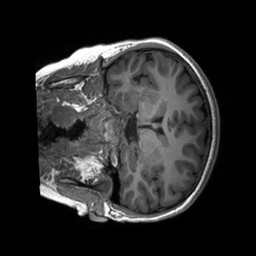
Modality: T1w
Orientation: coronal
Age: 13
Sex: female
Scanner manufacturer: siemens
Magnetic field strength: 3 T
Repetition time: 2.3 s
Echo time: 0.00232 s